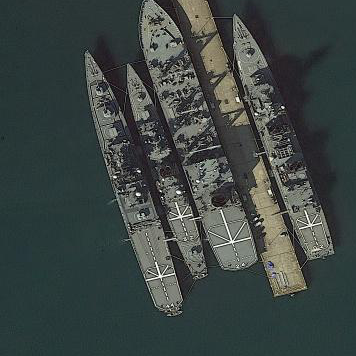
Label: cruiser